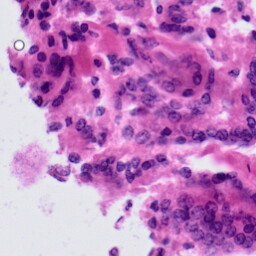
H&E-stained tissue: Prostate